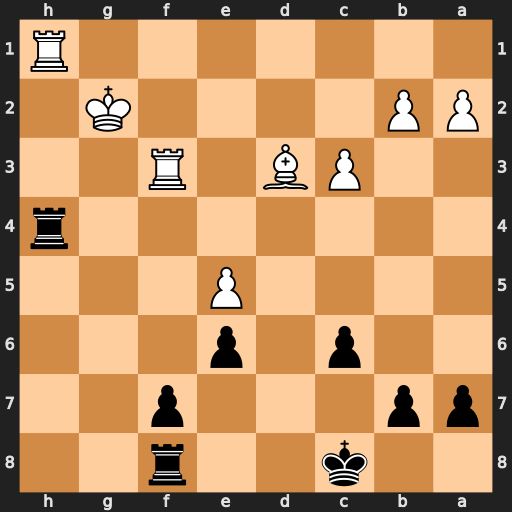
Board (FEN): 2k2r2/pp3p2/2p1p3/4P3/7r/2PB1R2/PP4K1/7R
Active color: b
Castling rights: -
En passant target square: -
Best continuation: Rg8+ Kf2 Rxh1